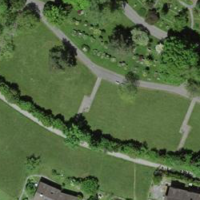
EUNIS habitat code: 53
Species observed at this site:
Lonicera acuminata